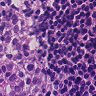
Metastatic tissue present: yes